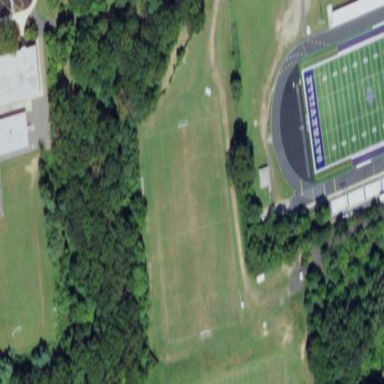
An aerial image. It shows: Soccer pitch for leisure land activities.